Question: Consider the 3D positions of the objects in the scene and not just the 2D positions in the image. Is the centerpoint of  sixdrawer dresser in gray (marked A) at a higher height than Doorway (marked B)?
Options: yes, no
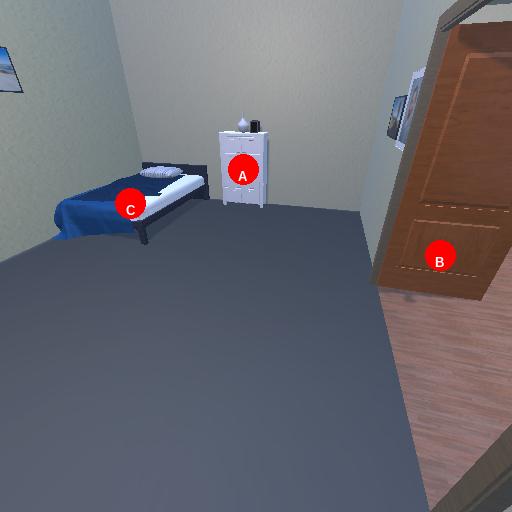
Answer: yes